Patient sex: M
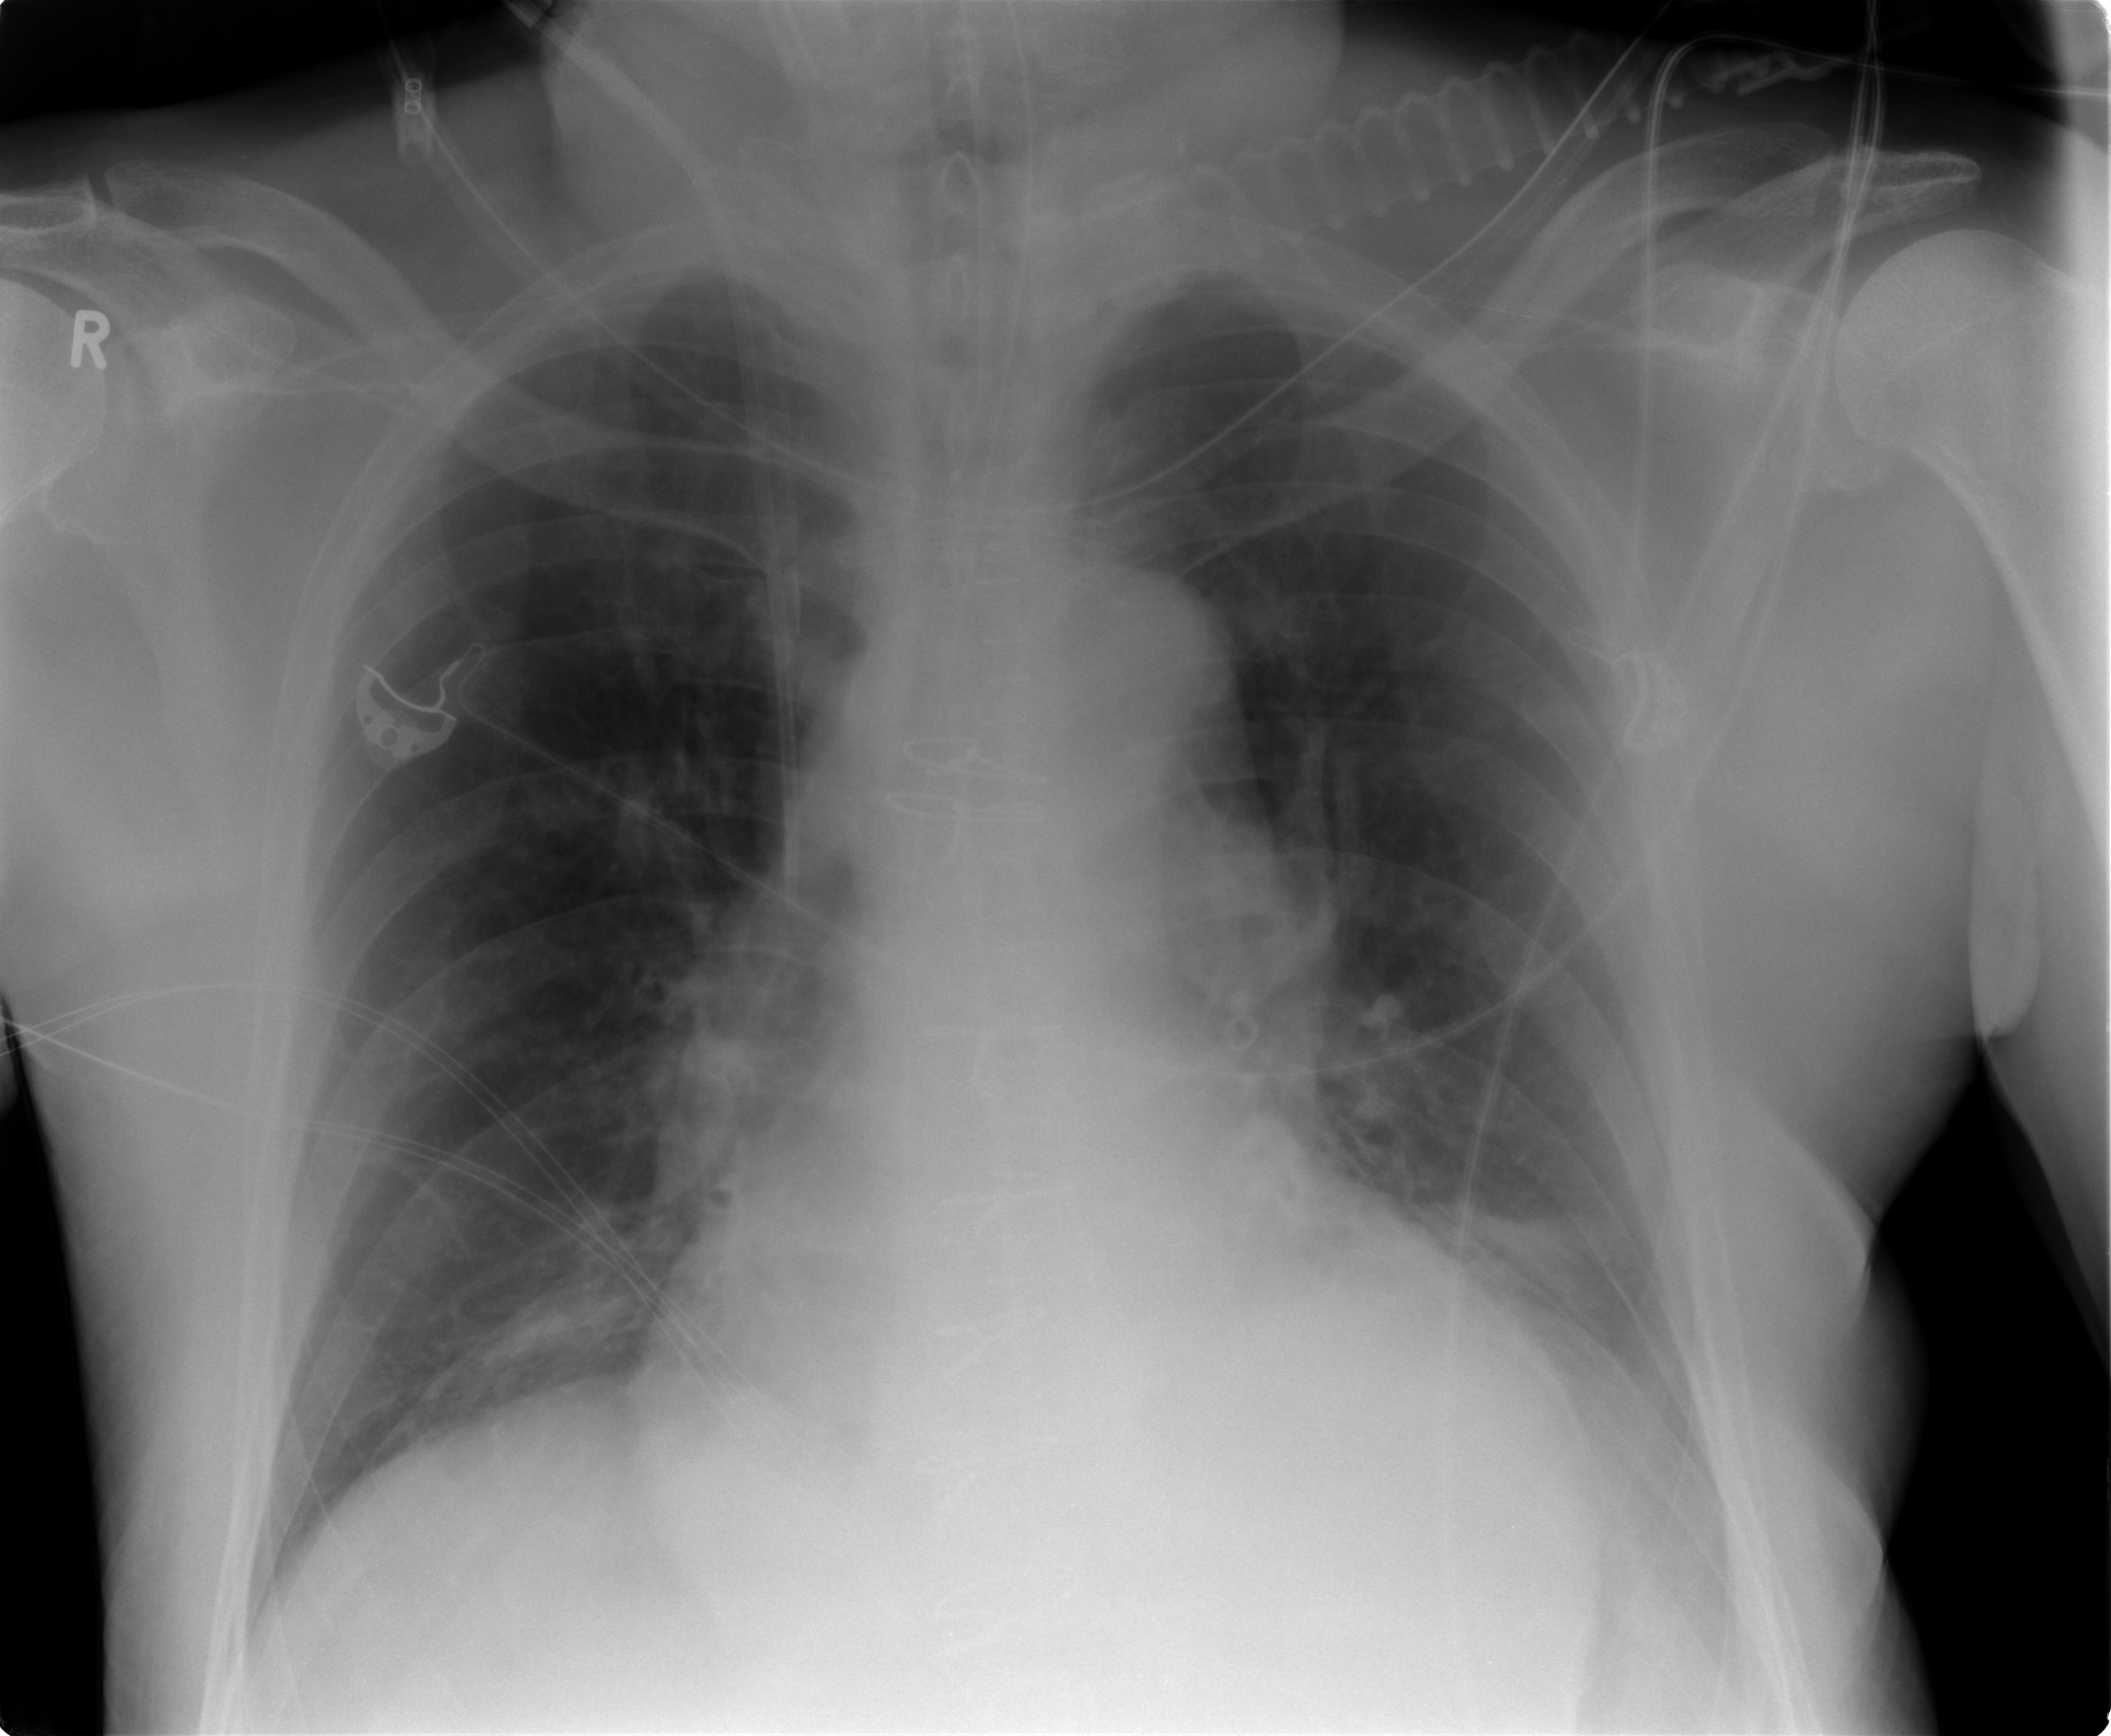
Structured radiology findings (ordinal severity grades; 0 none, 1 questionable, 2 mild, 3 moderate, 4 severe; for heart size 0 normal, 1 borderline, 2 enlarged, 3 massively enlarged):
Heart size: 1
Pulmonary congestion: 0
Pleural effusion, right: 0
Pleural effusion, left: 0
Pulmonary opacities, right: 0
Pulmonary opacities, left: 0
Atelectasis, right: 2
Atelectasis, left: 2